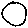
Label: circle